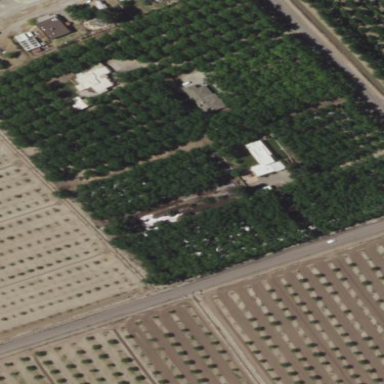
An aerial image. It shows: Orchard.